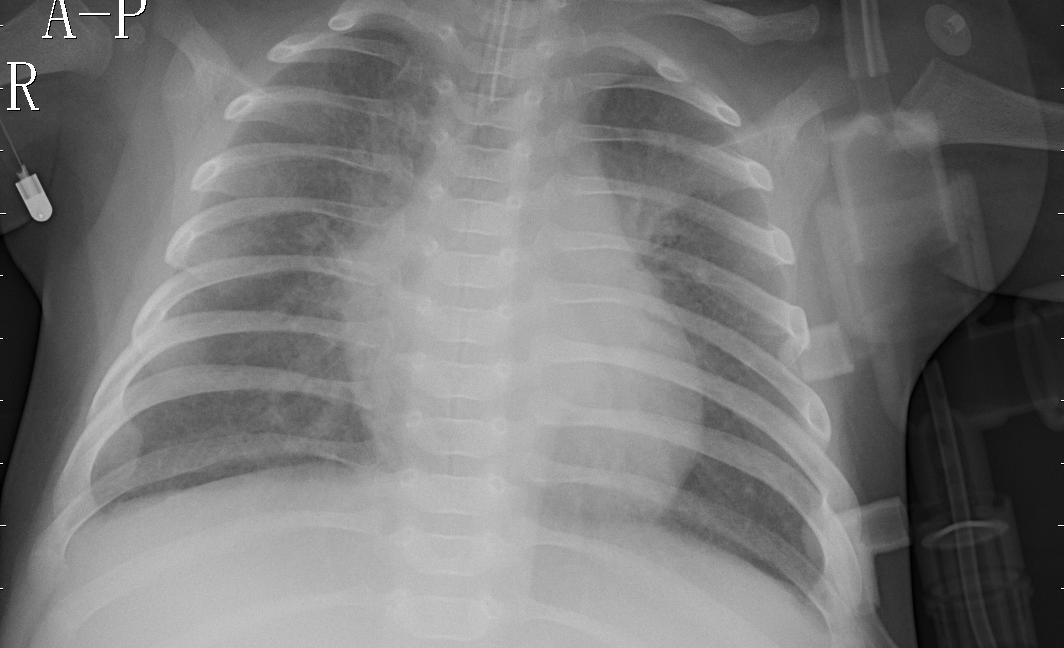
Diagnosis: PNEUMONIA